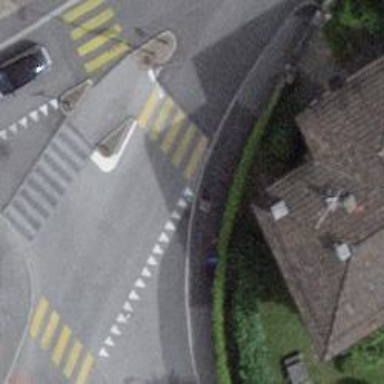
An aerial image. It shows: Marked crossing with zebra sign and island in the middle.